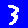
Digit: 3